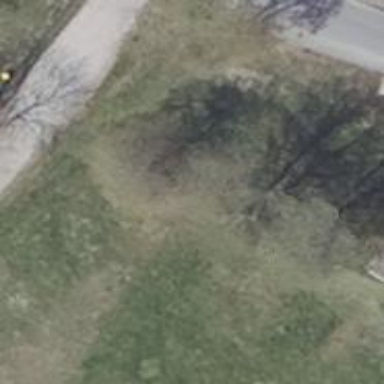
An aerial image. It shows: Deciduous tree with broadleaved leaves.